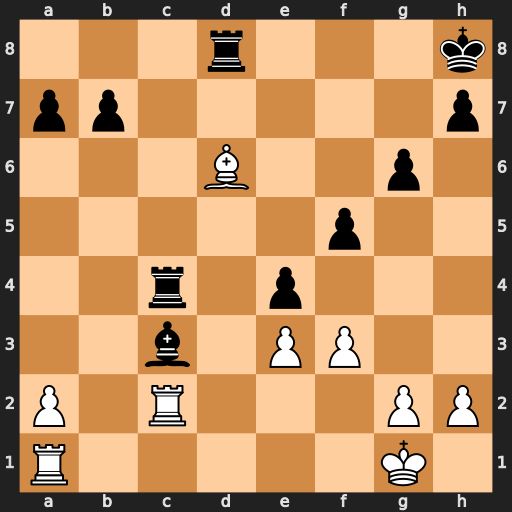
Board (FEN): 3r3k/pp5p/3B2p1/5p2/2r1p3/2b1PP2/P1R3PP/R5K1
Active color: w
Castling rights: -
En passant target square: -
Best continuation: Rxc3 Rxc3 Be5+ Kg8 Bxc3